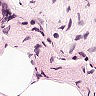
Metastatic tissue present: no